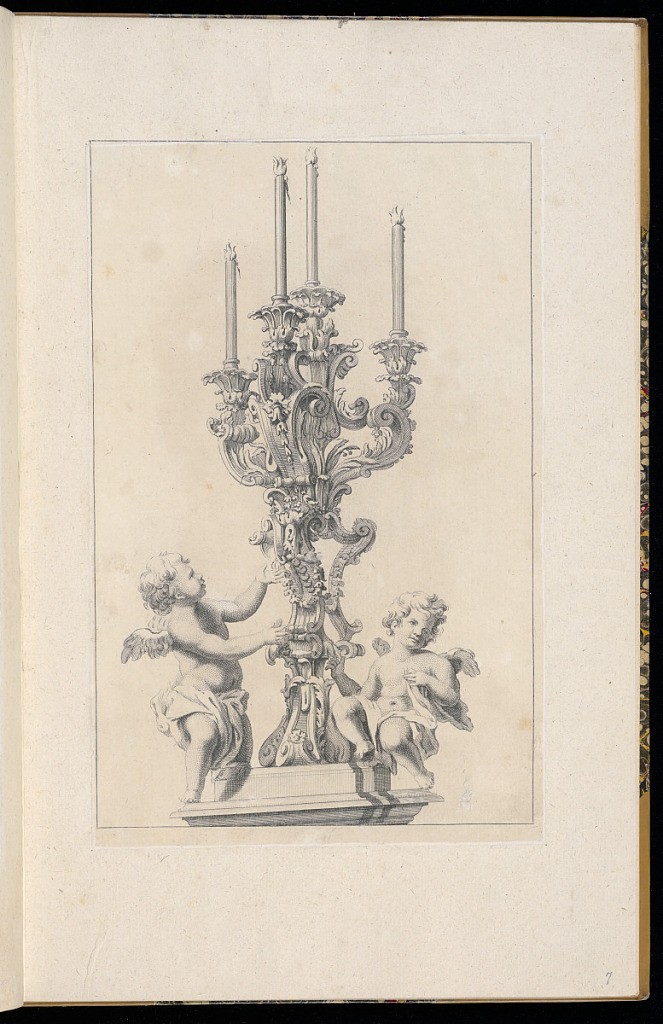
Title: Design for a Candelabra
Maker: Thomas Germain, French, 1673 – 1748
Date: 1748
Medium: Etching on paper
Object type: Print
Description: Design for an ornate candelabra flanked by two winged putti (children) at the base. The candelabra is decorated with scrolling leaves, acanthus leaves, c-scrolls, s-scrolls, and fleurons.